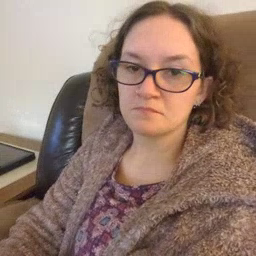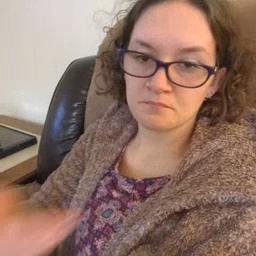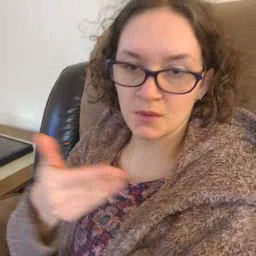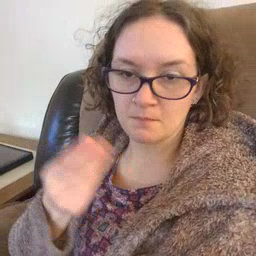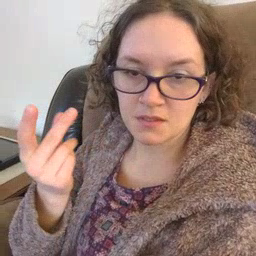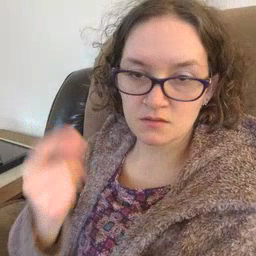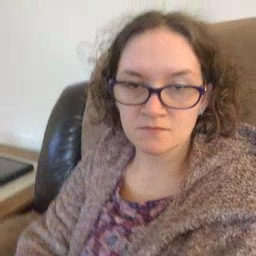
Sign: puppy